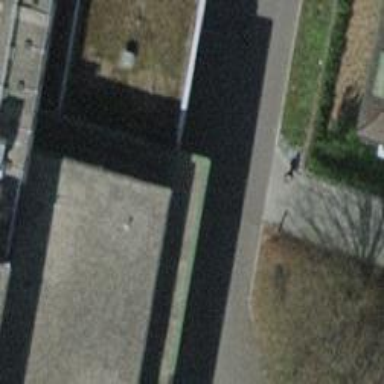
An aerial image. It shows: Footway made of paving stones.